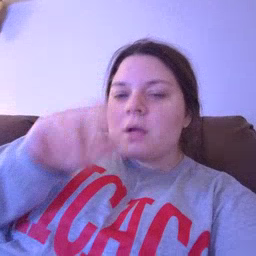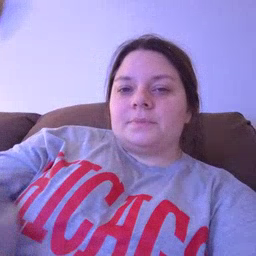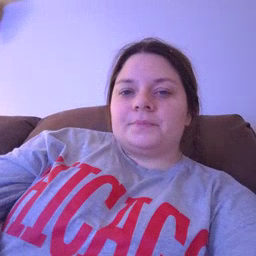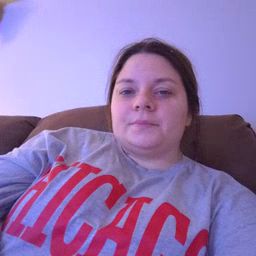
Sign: bug